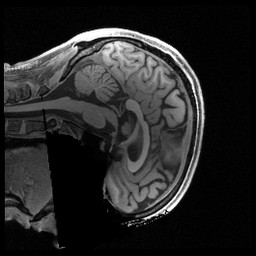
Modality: T1w
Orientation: sagittal
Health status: healthy
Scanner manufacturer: siemens
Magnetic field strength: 3 T
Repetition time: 2.4 s
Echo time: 0.00222 s